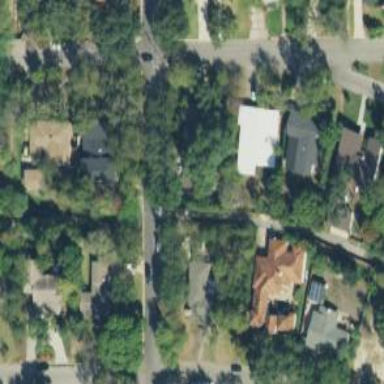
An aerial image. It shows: Alley classified as service road.